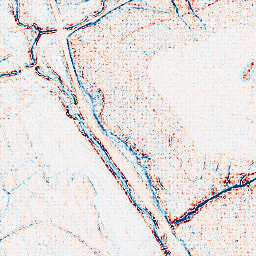
Category: edge_preserving
Decomposition family: bilateral
Decomposition parameters: d: 5
sigma_color: 50
sigma_space: 150
Upsampling method: sinc_hamming
Upsampling parameters: scale: 4
kernel_size: 4
Upsampling scale: 4